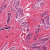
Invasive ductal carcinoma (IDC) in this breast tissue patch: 0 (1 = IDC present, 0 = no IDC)